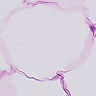
Metastatic tissue present: no